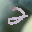
Label: 2